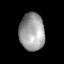
Tissue: skin
Cell type: T cells
Senescence score: 0.2561
Nuclear area (px): 919
Mean DAPI intensity: 157.145